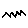
Label: zigzag